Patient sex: M
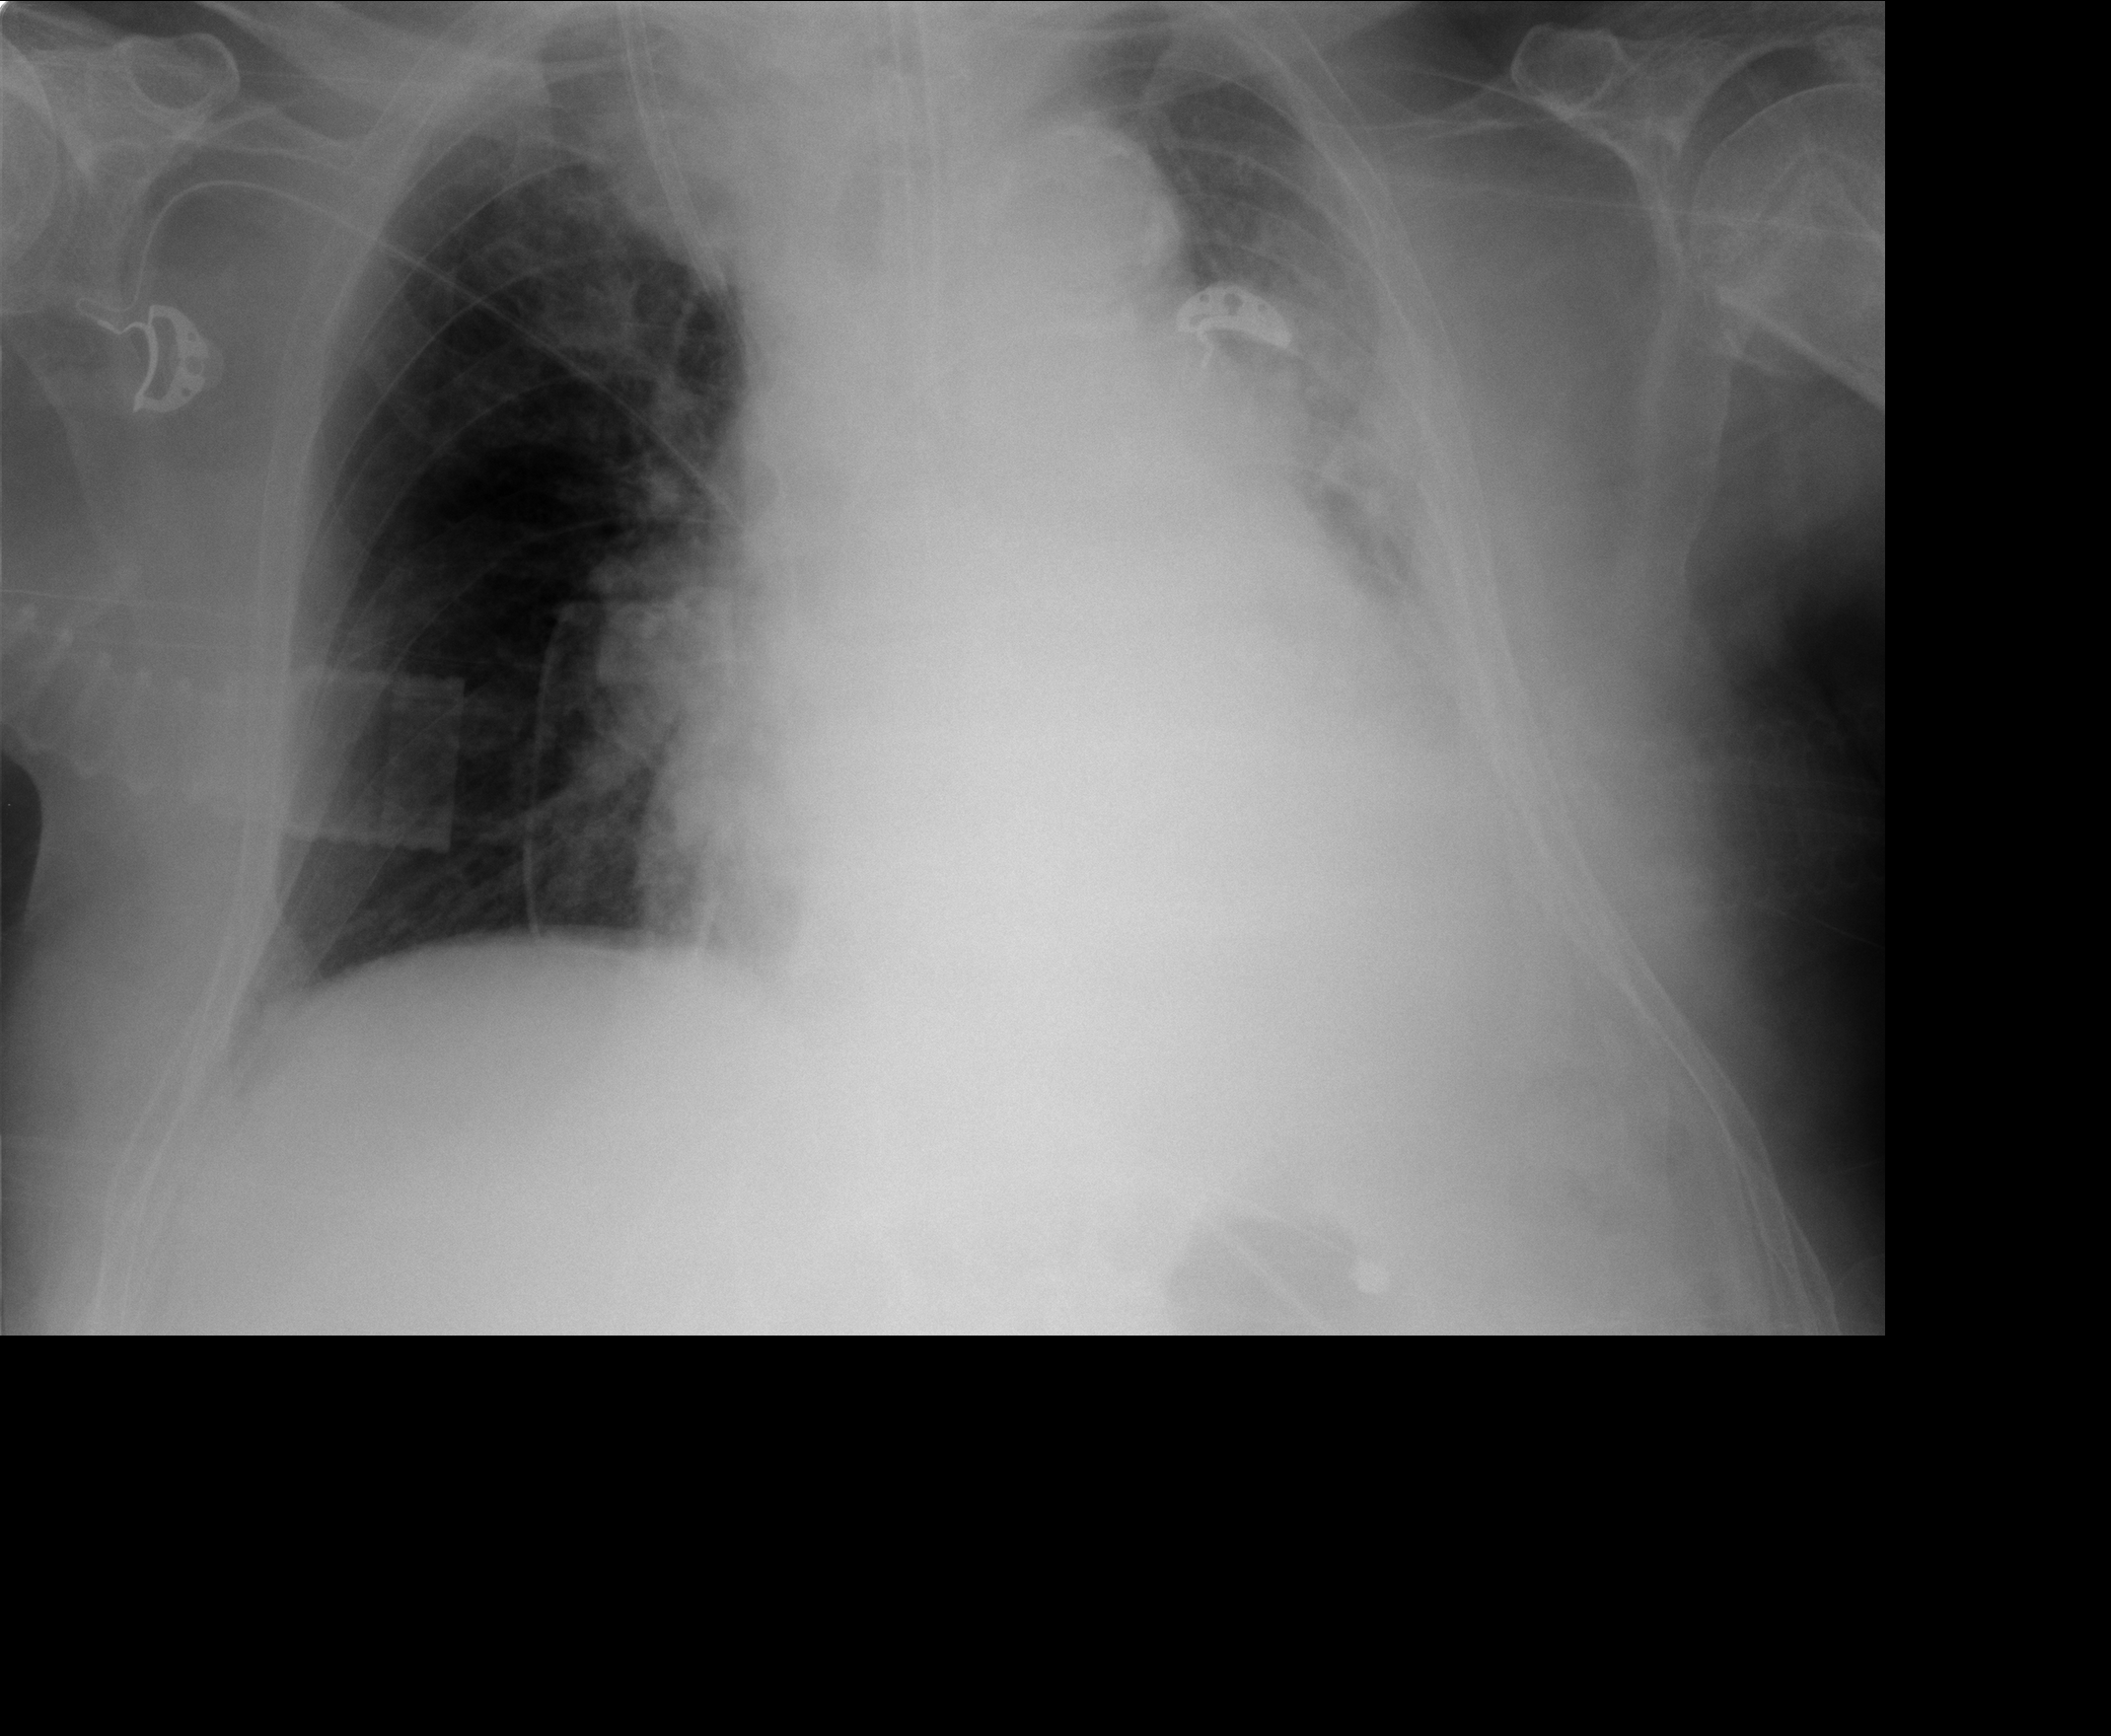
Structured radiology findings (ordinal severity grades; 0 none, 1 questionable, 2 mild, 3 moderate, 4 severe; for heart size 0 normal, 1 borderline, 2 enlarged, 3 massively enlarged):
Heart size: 2
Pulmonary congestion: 1
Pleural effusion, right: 0
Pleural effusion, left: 2
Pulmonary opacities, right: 0
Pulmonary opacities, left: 0
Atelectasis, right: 0
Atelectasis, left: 2